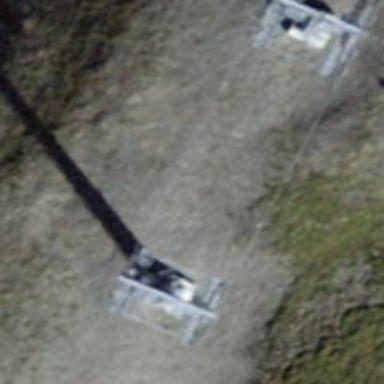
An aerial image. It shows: Pylon for aerialway.